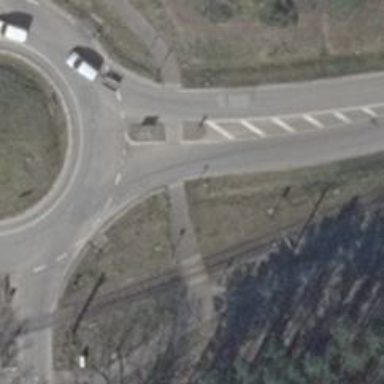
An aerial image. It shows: Unmarked crossing with traffic island.